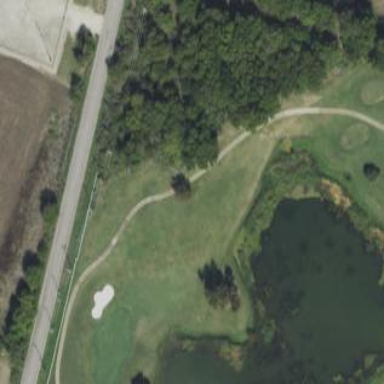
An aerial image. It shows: Golf fairway surrounded by grass.